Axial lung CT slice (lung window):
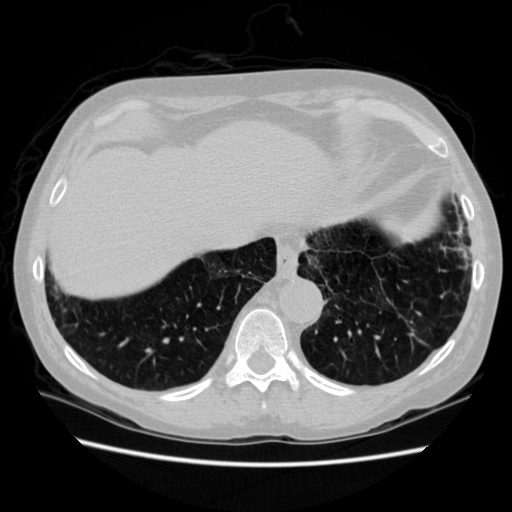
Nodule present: no